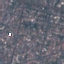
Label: Residential